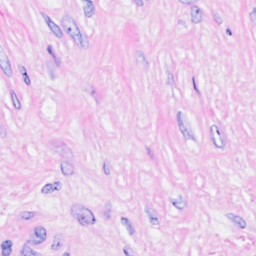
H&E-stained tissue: Breast